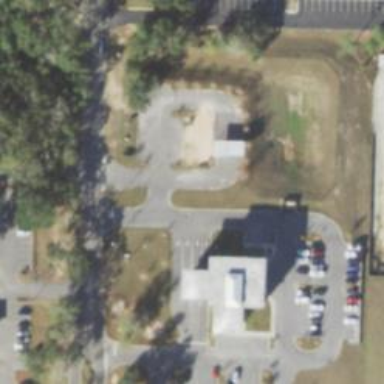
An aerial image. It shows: Parking space.